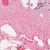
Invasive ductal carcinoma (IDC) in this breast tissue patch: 1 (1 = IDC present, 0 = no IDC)